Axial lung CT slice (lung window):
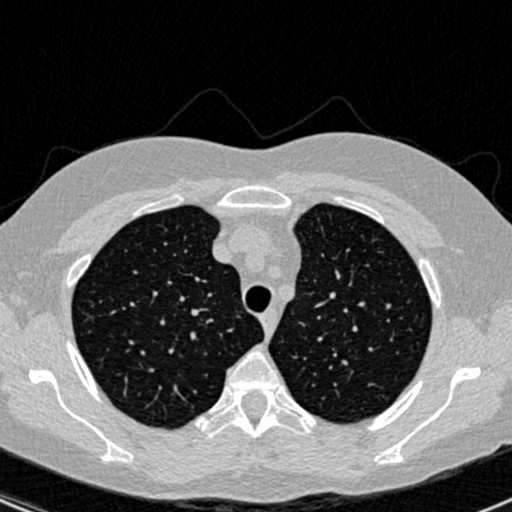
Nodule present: no